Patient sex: F
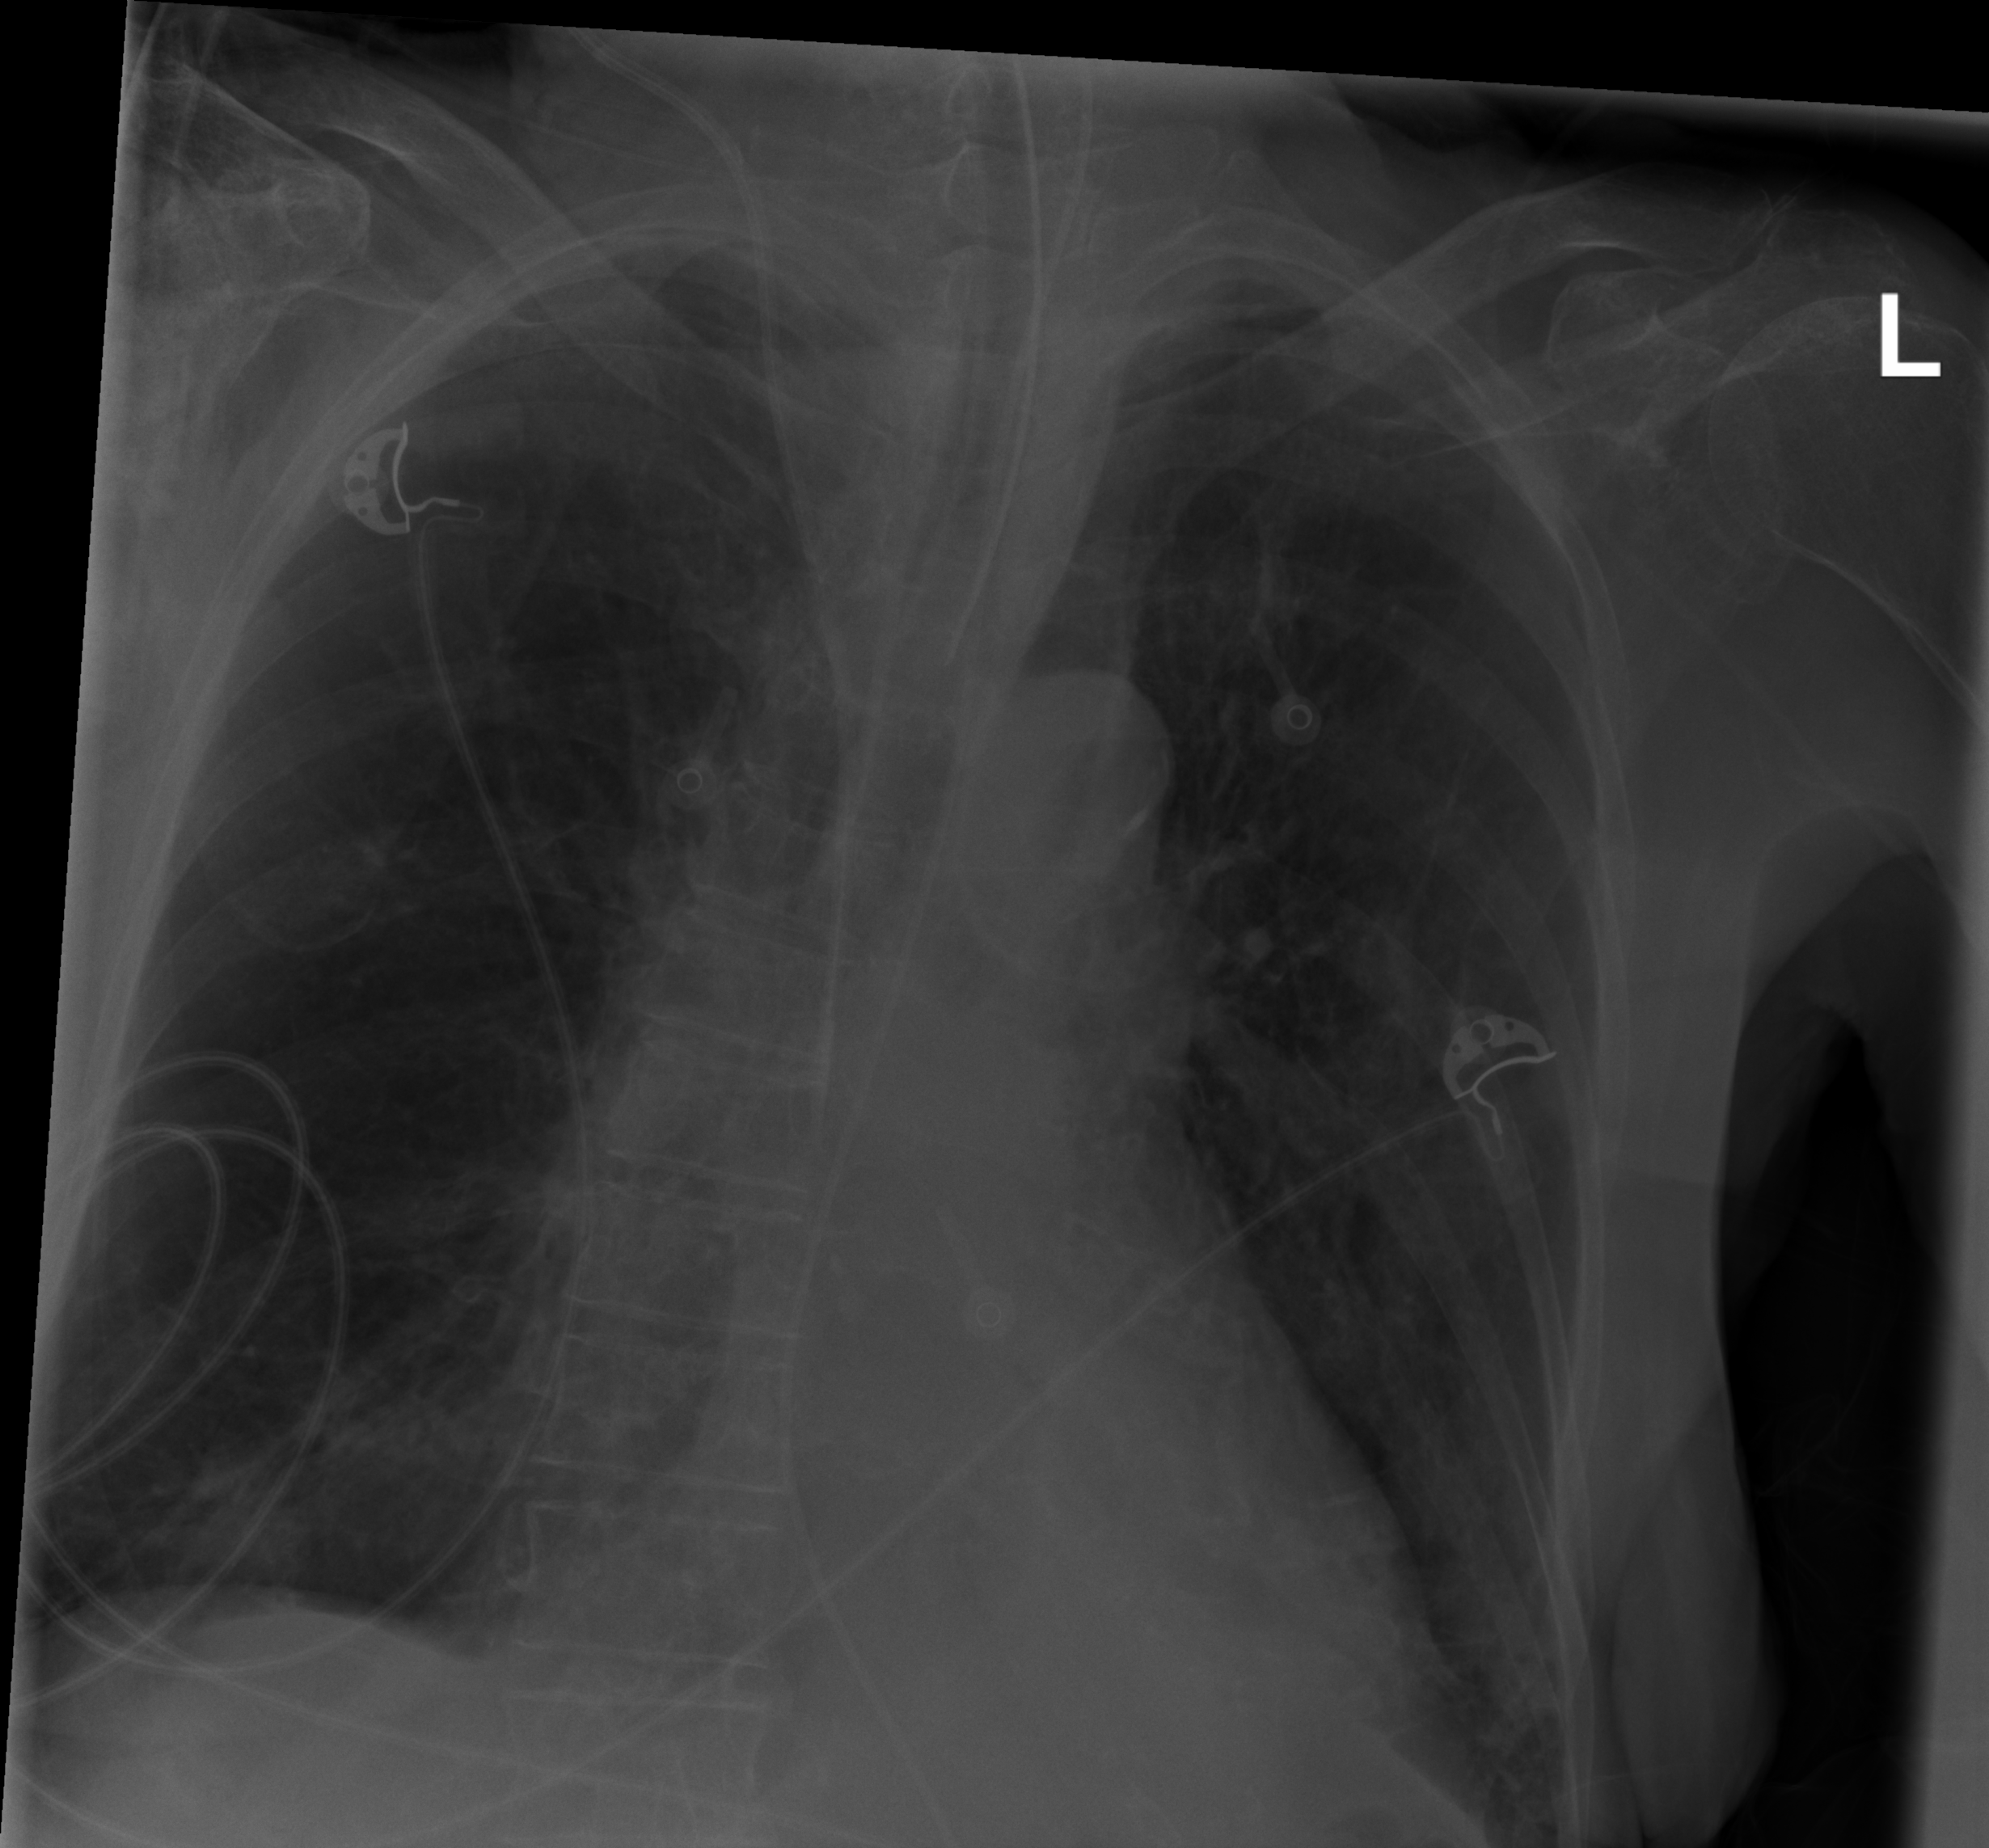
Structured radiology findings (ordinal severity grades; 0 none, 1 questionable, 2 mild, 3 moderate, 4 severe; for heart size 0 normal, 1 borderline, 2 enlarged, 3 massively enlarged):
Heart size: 2
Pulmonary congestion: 0
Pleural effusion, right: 0
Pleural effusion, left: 2
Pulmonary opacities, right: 2
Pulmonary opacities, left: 2
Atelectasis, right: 0
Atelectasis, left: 2